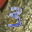
Label: 3